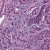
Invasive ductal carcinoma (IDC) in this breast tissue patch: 1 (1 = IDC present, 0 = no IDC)